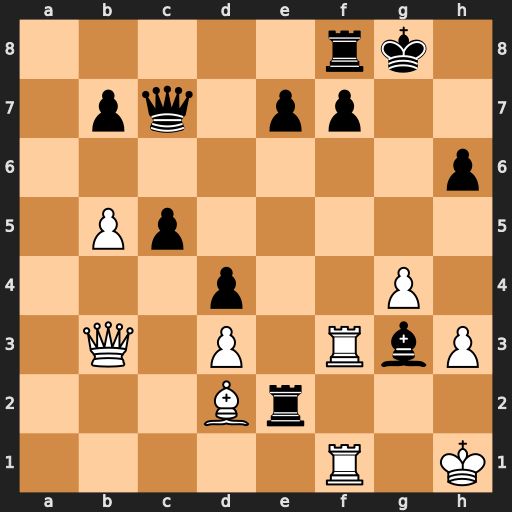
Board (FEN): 5rk1/1pq1pp2/7p/1Pp5/3p2P1/1Q1P1RbP/3Br3/5R1K
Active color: w
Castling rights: -
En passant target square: -
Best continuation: Rxf7 e6 Rxf8+